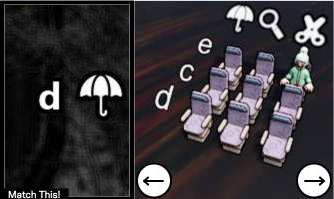
Task: seats
Answer: no